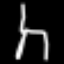
Label: chair